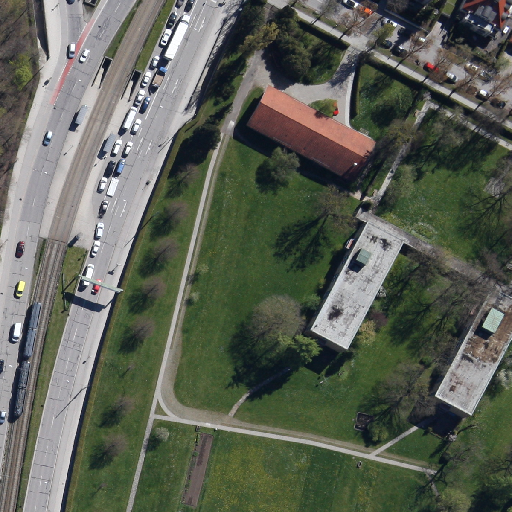
Referring expression: vehicle in the parking area